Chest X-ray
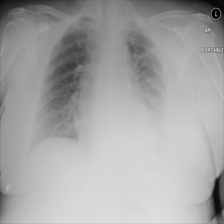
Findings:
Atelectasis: positive
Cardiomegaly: negative
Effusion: negative
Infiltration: positive
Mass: negative
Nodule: negative
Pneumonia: negative
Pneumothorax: negative
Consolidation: negative
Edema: negative
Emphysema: negative
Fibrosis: negative
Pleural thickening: negative
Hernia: negative